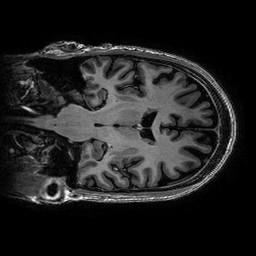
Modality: T1w
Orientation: coronal
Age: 68
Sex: male
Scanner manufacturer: ge
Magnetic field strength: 3 T
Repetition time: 0.01002 s
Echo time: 0.002988 s